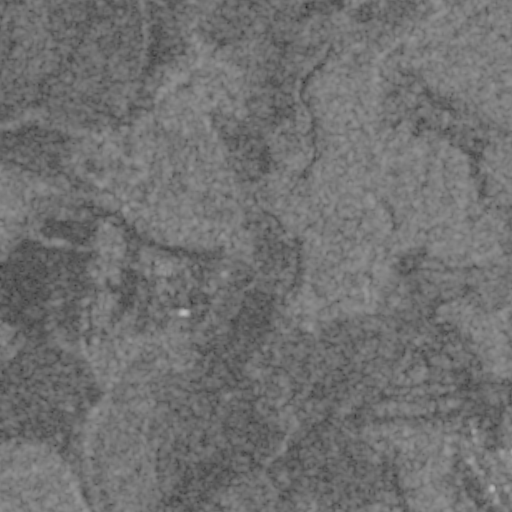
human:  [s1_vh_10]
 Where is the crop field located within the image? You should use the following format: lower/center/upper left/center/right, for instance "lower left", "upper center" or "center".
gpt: The crop field is located in the left of the image.
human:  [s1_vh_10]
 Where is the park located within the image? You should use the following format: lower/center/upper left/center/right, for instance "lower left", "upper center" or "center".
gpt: The park is located in the upper left of the image.
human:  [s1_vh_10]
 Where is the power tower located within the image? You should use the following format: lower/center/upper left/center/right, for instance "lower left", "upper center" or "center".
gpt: The power tower is located in the lower of the image.
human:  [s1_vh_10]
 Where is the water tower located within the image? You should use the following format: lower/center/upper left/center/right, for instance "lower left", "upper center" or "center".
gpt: The water tower is located in the lower right of the image.
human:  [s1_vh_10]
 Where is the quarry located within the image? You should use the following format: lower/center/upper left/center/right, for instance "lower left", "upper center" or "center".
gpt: There is no quarry in the image.

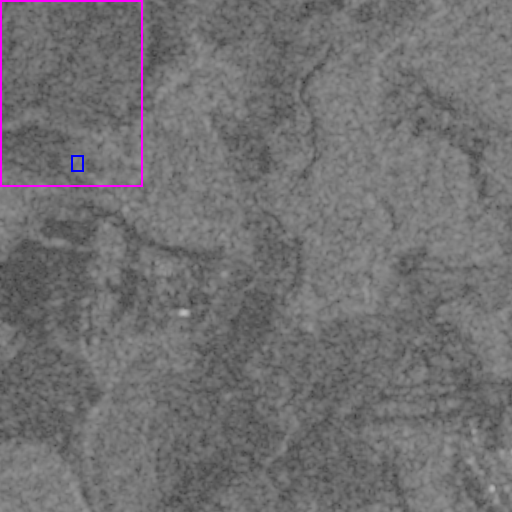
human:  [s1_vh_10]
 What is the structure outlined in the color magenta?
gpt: The structure outlined in magenta is a crop field.
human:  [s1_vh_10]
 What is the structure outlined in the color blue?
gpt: The structure outlined in blue is a park.
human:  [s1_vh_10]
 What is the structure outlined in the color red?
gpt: There is no red outline.